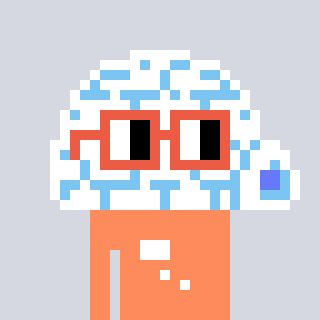
a pixel art character with square orange glasses, a igloo-shaped head and a peachy-colored body on a cool background